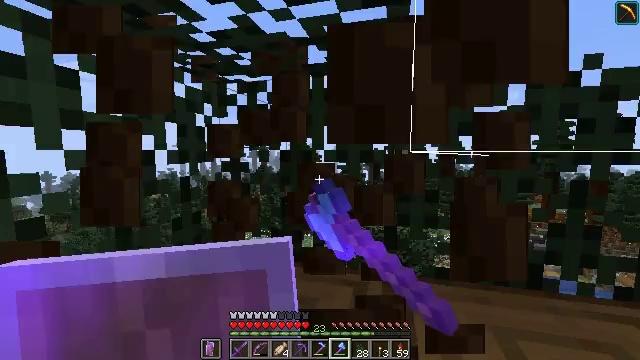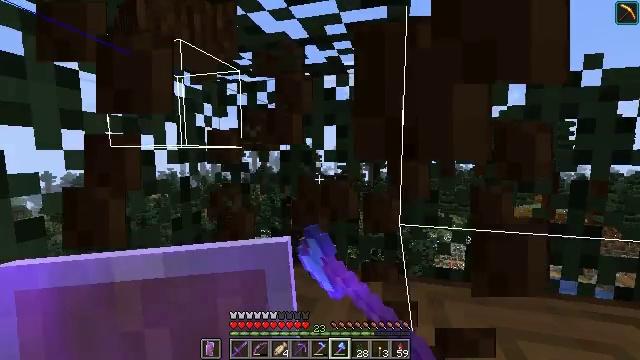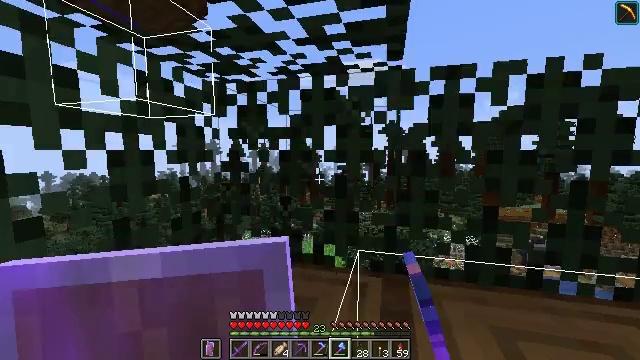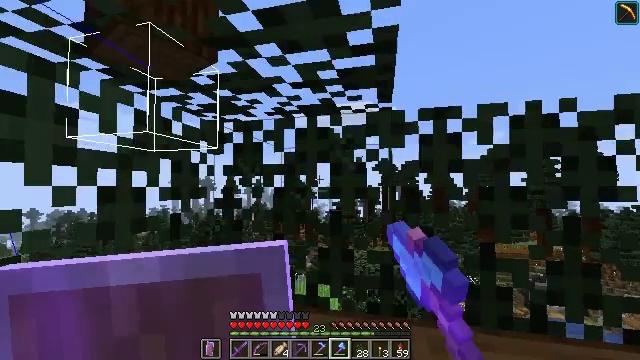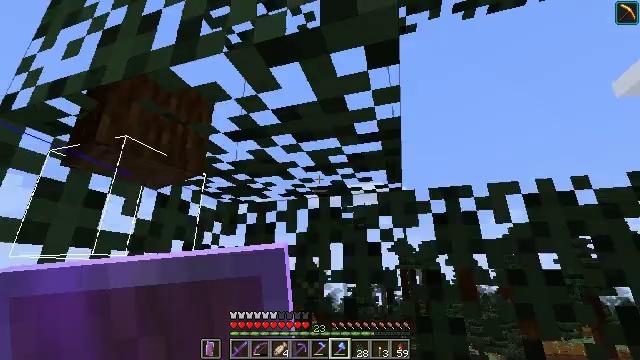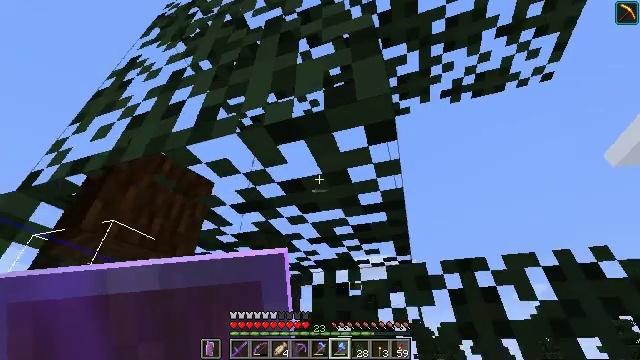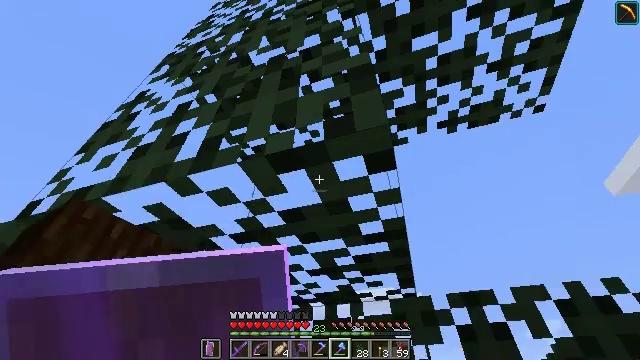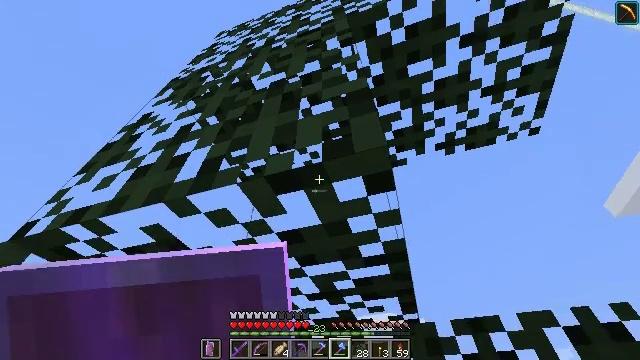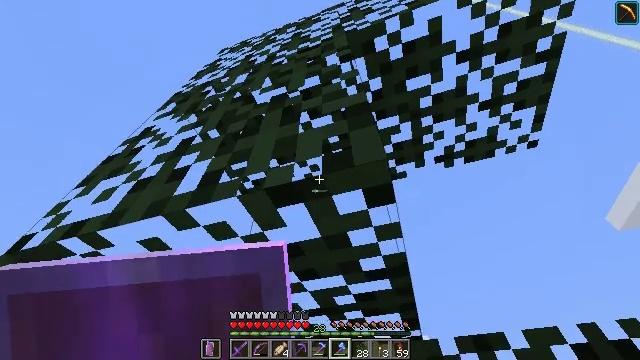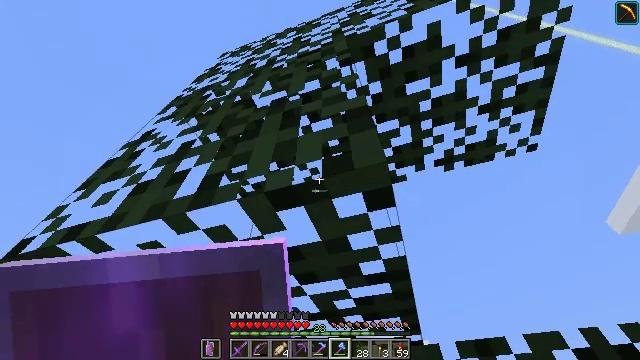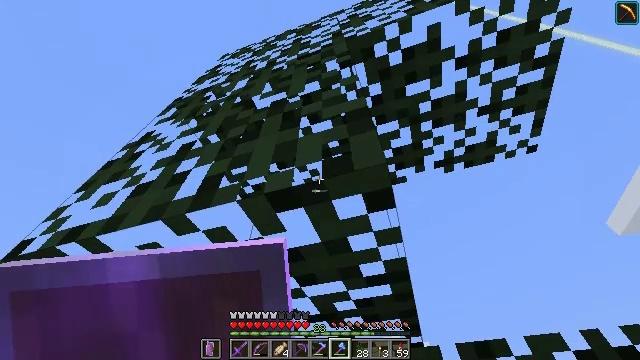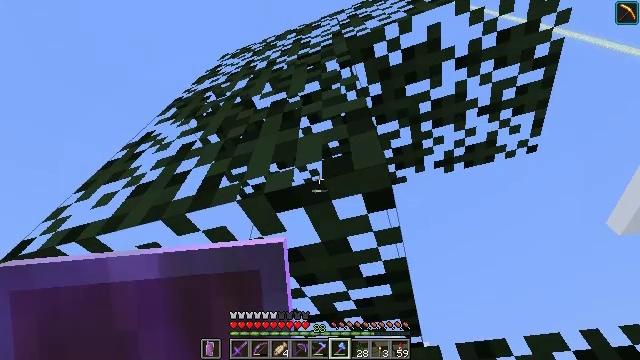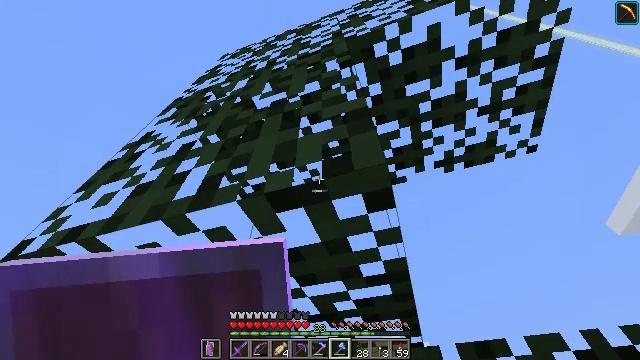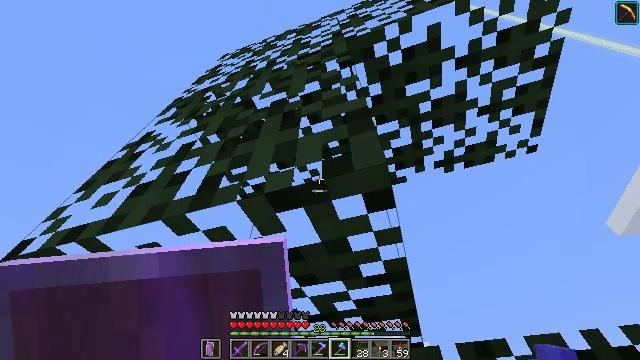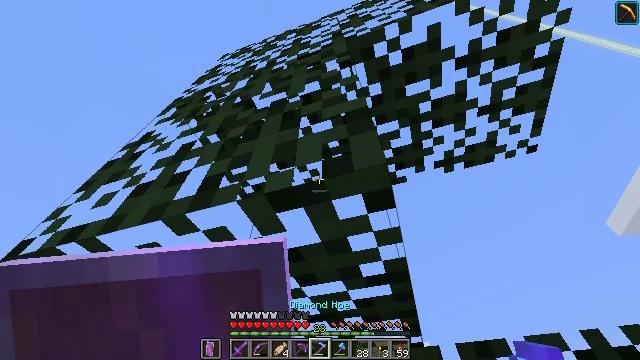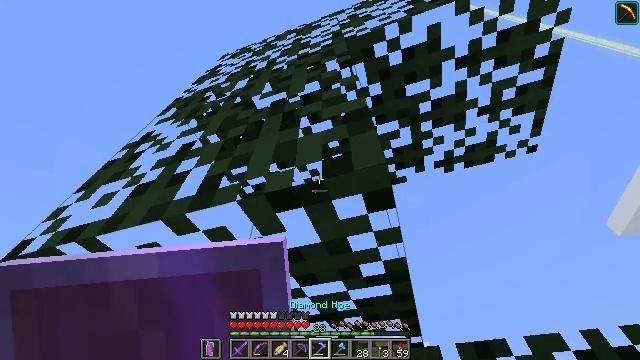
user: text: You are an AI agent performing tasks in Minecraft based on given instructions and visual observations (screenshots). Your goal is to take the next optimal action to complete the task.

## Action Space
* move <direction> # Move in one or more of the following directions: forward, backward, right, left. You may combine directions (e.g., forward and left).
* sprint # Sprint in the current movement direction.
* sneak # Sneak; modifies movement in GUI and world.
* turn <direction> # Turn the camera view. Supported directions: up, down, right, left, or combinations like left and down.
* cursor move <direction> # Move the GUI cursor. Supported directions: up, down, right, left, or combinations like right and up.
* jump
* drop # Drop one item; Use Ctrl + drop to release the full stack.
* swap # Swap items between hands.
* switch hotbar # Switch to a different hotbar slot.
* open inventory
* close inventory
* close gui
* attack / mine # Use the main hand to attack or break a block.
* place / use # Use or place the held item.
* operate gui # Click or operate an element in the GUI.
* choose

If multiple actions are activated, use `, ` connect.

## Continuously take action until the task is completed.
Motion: motion action
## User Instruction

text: Mine spruce leaves from the tree.
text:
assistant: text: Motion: attack / mine
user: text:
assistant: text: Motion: attack / mine
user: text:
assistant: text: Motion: turn right and up
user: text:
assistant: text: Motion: turn left and up
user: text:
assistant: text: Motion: turn left and up
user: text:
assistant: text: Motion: turn up
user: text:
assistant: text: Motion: turn up
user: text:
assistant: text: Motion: turn up
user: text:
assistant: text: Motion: no_op
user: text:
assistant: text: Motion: no_op
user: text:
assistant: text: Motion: no_op
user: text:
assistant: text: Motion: no_op
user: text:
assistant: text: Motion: no_op
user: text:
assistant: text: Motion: no_op
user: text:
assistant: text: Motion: no_op
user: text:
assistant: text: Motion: no_op
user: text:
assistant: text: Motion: no_op
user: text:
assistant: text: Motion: no_op
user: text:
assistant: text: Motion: no_op
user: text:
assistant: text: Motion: no_op
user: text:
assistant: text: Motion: no_op
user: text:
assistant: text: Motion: no_op
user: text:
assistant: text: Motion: no_op
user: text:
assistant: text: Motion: no_op
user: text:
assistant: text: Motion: no_op
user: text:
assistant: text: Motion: no_op
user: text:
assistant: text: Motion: no_op
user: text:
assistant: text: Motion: no_op
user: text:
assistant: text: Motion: no_op
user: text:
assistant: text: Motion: no_op